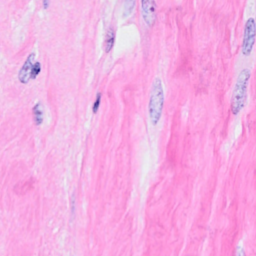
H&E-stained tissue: Breast